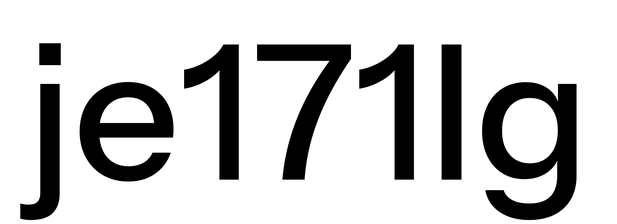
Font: InstrumentSans_Medium